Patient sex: M
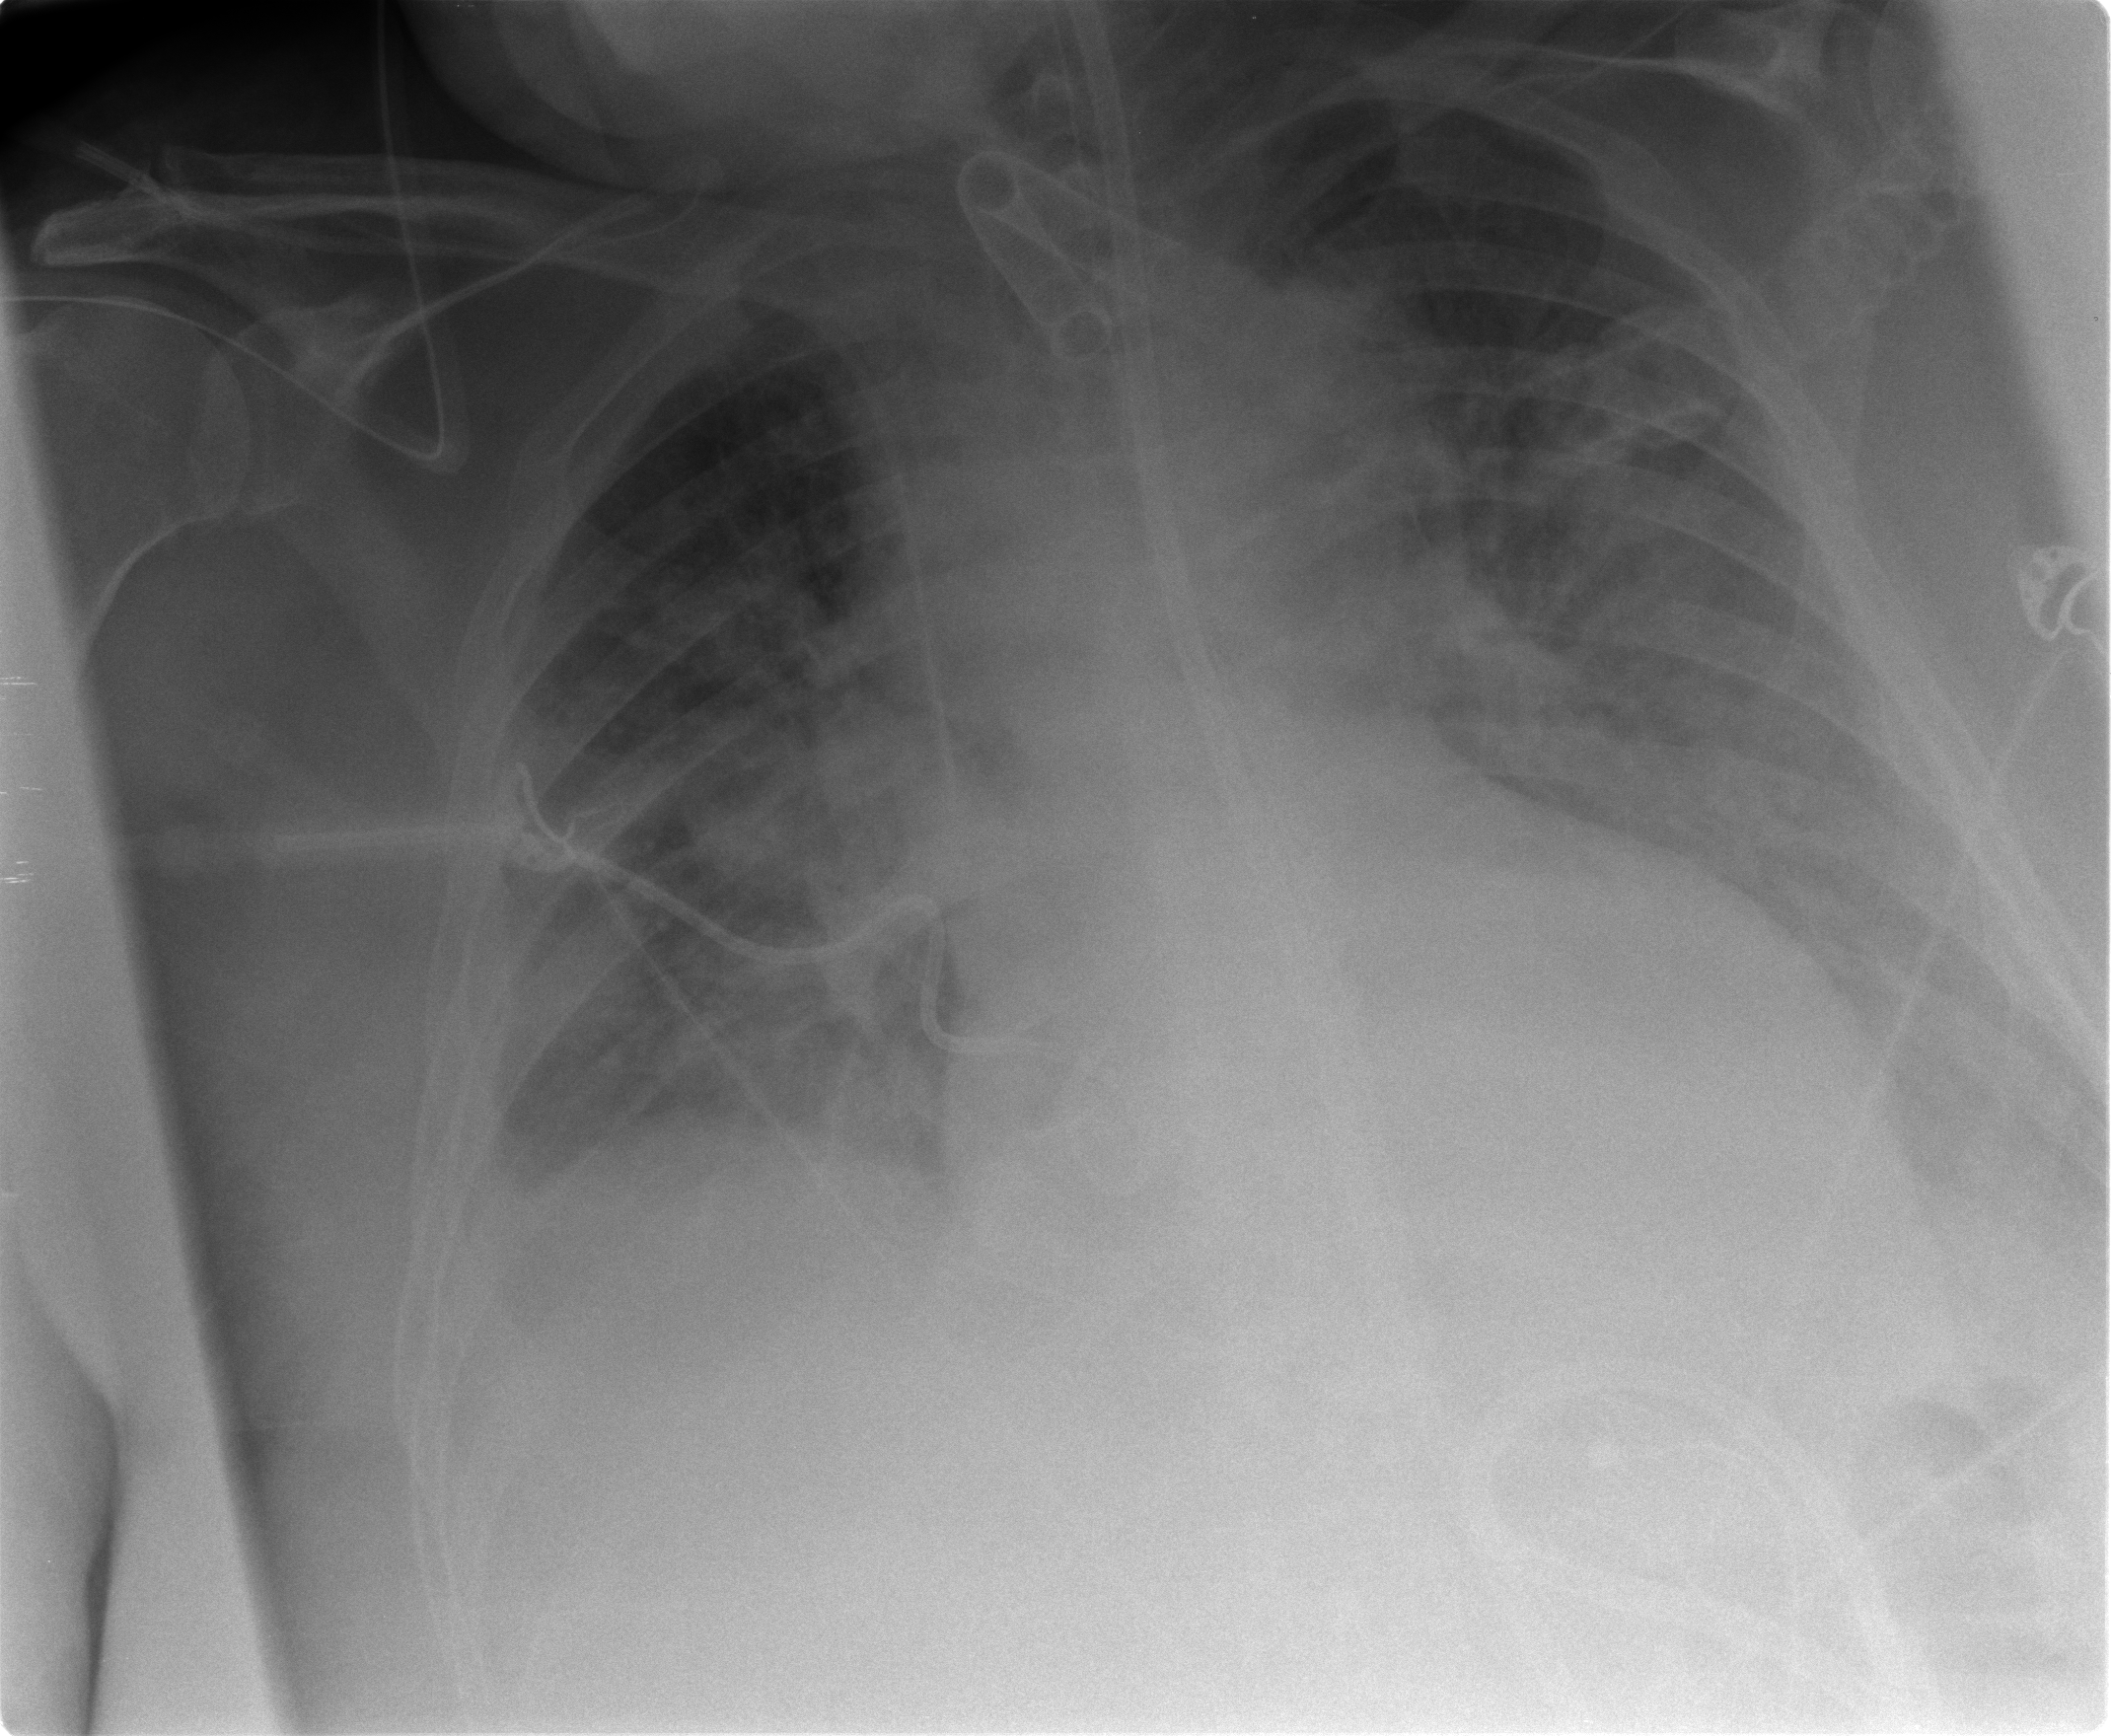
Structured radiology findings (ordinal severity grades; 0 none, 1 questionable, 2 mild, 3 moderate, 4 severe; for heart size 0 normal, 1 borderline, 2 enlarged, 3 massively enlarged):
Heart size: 2
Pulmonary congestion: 2
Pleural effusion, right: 3
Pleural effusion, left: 3
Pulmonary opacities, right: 3
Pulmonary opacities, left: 2
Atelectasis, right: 2
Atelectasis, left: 2